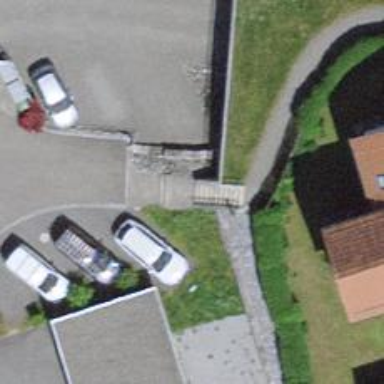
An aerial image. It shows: Road with steps.